Current action and preconditions to check: trajectory_clear

Your task: For each precondition in the list above, predict whether it will hold at this action.

Consider the current scene as observed from the mobile robot's camera, and analyze the predicted future states of all dynamic agents (e.g., people, animals, vehicles, or any moving entities) within the NEXT SECOND.

IMPORTANT: Only answer "very likely" if you are absolutely certain—based on strong, clear evidence—that a dynamic agent will violate the precondition in the predicted future state. Do NOT answer "very likely" for unlikely, ambiguous, or low-probability risks.

Ask yourself for each precondition: Is there a high probability, with clear and convincing evidence, that the predicted future states of any dynamic agent will interfere with the predicted future state of the currently executing action within the NEXT SECOND, causing that precondition to fail?

Assess the risk level based on these predictions. Use "likely" or "very likely" if motions create a clear risk of interference.

Use "neutral" or "improbable" if agents are nearby but their predicted paths are clearly diverging or non-conflicting.

Failure Risk Categories: "very improbable", "improbable", "neutral", "likely", "very likely"

Answer Format: Output ONLY the probability_of_failure value from these categories: "very improbable", "improbable", "neutral", "likely", "very likely"

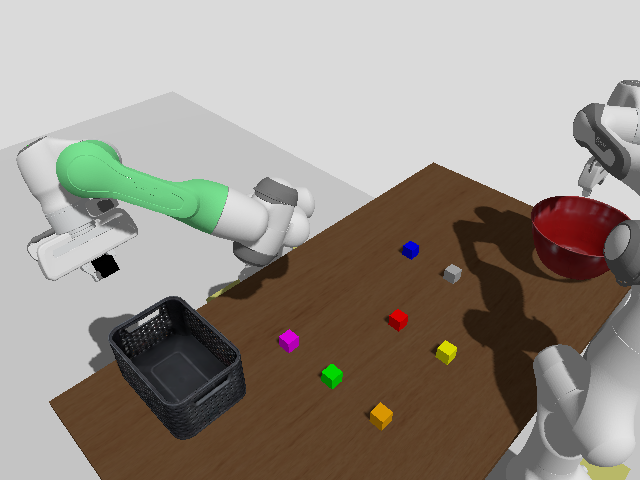

Answer: very improbable